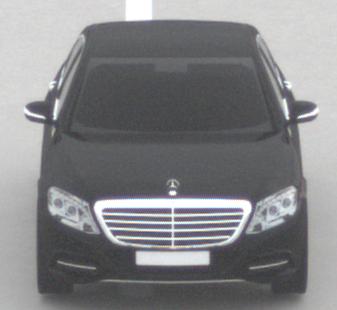
Make: Mercedes-Benz
Model: S 400 HYBRID
Detailed model: S-Class (222) Limousine
Model produced from: 2013/05
Model produced until: 2015/04
Doors: 4
Color: black
Road condition: dry road
Daytime: morning or afternoon
Contrast: low contrast